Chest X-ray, PA view. Patient: 58 years old, sex M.
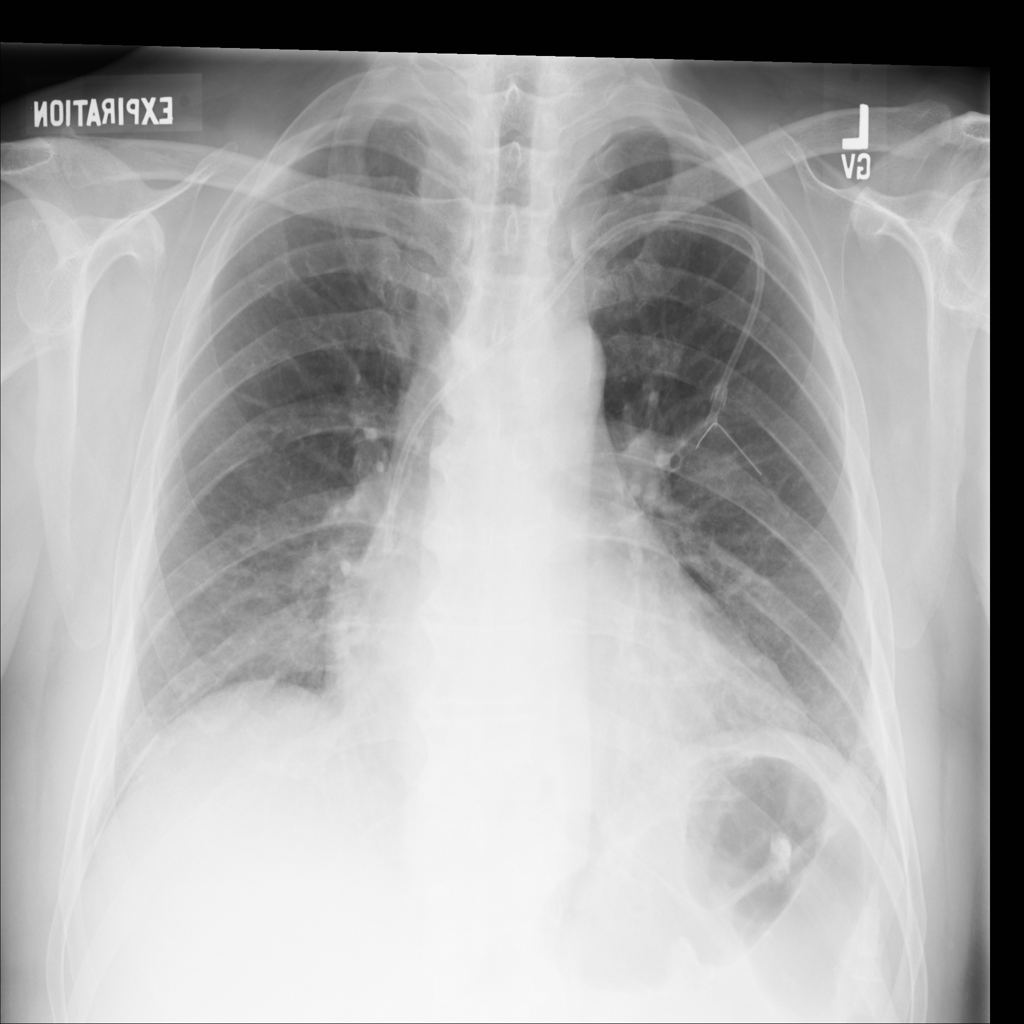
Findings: No Finding